Question: I am new to woocommerce and wordpress and what I am trying to achieve is display instructions on thank you page for download-able products only.
May be I am wrong but I have this file I am looking at 'woocommerce->templates->order->order-details.php' and it has the following piece of code that outputs the download links on thankyou page (i assume as i am not able to find another file that does this job).
'''
if ( $_product && $_product->exists() && $_product->is_downloadable() && $order->is_download_permitted() ) {
echo 'Click the links below to access your courses. You will also receive an email shortly with the links to download your products.';
$download_files = $order->get_item_downloads( $item );
$i = 0;
$links = array();
foreach ( $download_files as $download_id => $file ) {
$i++;
$links[] = '<small style="font-size: 15pt !important;"><a href="' . esc_url( $file['download_url'] ) . '">' . sprintf( __( 'Download file%s', 'woocommerce' ), ( count( $download_files ) > 1 ? ' ' . $i . ': ' : ': ' ) ) . esc_html( $file['name'] ) . '</a></small>';
}
echo '<br/>' . implode( '<br/>', $links );
}
'''
Now all I want is to echo a text here for downloadable products only. But it does not display the text.
The text I want to echo is as following where the red arrow is pointing

I will really appreciate if anyone can help me in this.
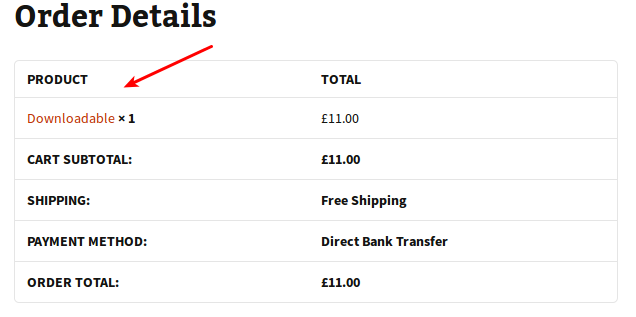
Answer: First of all you have added from the . 'My guess is, you have not added file'. So from the 'back end' in order to see the that you have .
See below pic and you have both the things that is shown in below pic with :

After doing that, you will be able to see that .

My is in :
'''
<td class="product-name">
<?php
if ( $_product && ! $_product->is_visible() )
echo apply_filters( 'woocommerce_order_item_name', $item['name'], $item );
else
echo apply_filters( 'woocommerce_order_item_name', sprintf( '<a href="%s">%s</a>', get_permalink( $item['product_id'] ), $item['name'] ), $item );
echo apply_filters( 'woocommerce_order_item_quantity_html', ' <strong class="product-quantity">' . sprintf( '&times; %s', $item['qty'] ) . '</strong><br>', $item );
$item_meta->display();
if ( $_product && $_product->exists() && $_product->is_downloadable() && $order->is_download_permitted() ) {
echo "Click below link to download the file<br>";
$download_files = $order->get_item_downloads( $item );
$i = 0;
$links = array();
foreach ( $download_files as $download_id => $file ) {
$i++;
$links[] = '<small><a href="' . esc_url( $file['download_url'] ) . '">' . sprintf( __( 'Download file%s', 'woocommerce' ), ( count( $download_files ) > 1 ? ' ' . $i . ': ' : ': ' ) ) . esc_html( $file['name'] ) . '</a></small>';
}
echo '<br/>' . implode( '<br/>', $links );
}
?>
</td>
'''
Let me know if you have .